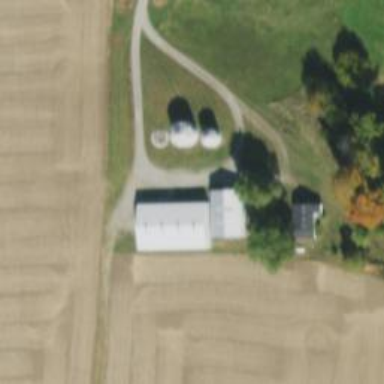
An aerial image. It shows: Silo.